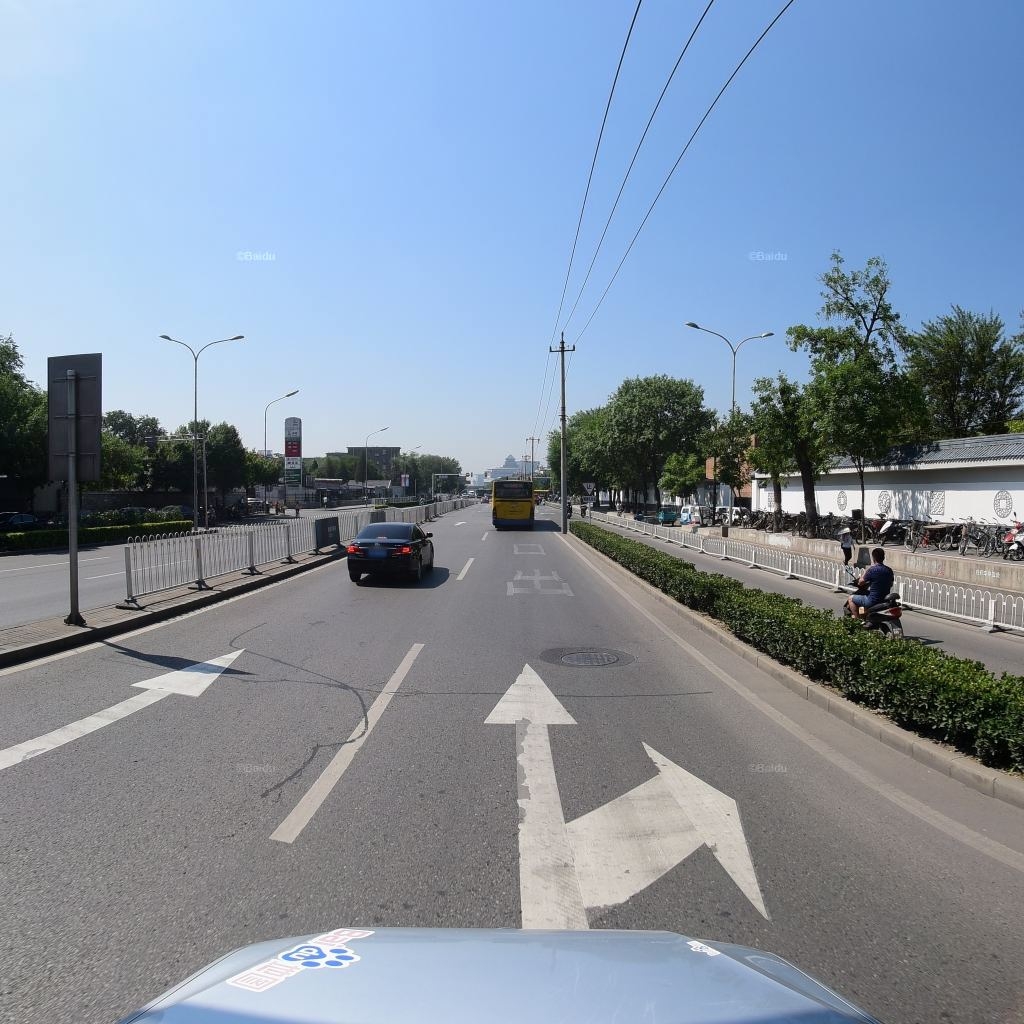
Region: Haidian
Road damage annotations: transverse patch, longitudinal patch, manhole cover